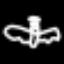
Label: angel